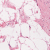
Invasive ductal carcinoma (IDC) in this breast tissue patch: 0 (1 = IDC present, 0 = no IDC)